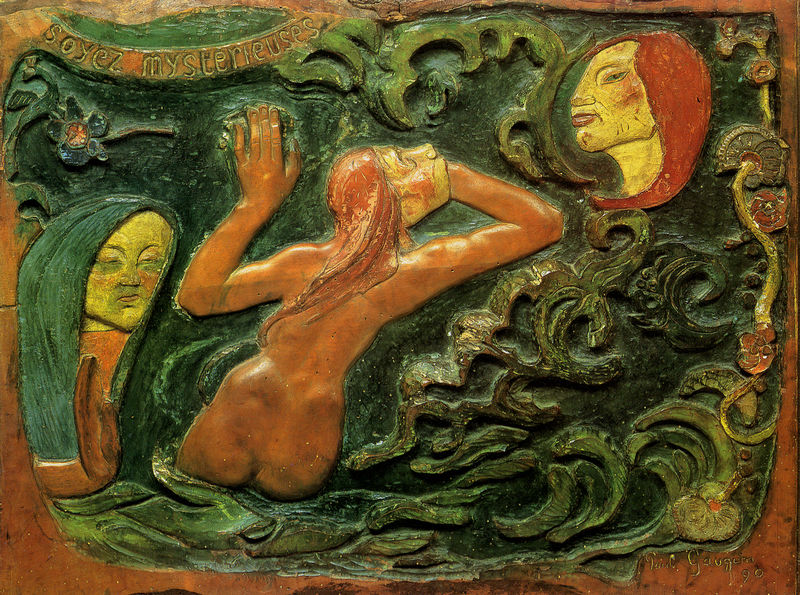
Titel: Soyez mystérieuses
Künstler: Paul Gauguin
Standort: Paris
Institution: Musée d'Orsay
Schlagwörter: akt, baum, blau, hand, kopf, körper, meer, nackt, wasser, frauen, gelb, grün, komposition, mädchen, ocker, teich, blume, blumen, braun, frankreich, frau, frisur, haar, holz, köpfe, mitte, mund, nase, orange, profil, rücken, blick, blüten, rot, muster, ornament, symbolismus, gesichter, augen, gesicht, rahmen, hals, hände, porträt, figur, haare, pflanzen, kinn, lippen, locken, keramik, skulptur, ton, deutschland, relief, hintern, holzschnitt, rückenansicht, schrift, welle, wellen, farben, nabis, farbe, französisch, wogen, jugendstil, inschrift, dekor, floral, bronze, nackte, plastik, collage, gauguin, oben, bad, gesich, südsee, munch, schwimmen, arsch, hinten, popo, rückenfigur, asien, faust, nixe, nixen, ranke, gebärden, gaugin, schlangen, venus, art deco, secession, primitiv, expression, rufen, schreck, paul gauguin, primitive, ertrinken, flachrelief, hare, ocher, mysterium, frauenköpfe, soyes mystereiuses, soyez mysterieuses, t, soyez, mysterieuses